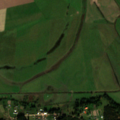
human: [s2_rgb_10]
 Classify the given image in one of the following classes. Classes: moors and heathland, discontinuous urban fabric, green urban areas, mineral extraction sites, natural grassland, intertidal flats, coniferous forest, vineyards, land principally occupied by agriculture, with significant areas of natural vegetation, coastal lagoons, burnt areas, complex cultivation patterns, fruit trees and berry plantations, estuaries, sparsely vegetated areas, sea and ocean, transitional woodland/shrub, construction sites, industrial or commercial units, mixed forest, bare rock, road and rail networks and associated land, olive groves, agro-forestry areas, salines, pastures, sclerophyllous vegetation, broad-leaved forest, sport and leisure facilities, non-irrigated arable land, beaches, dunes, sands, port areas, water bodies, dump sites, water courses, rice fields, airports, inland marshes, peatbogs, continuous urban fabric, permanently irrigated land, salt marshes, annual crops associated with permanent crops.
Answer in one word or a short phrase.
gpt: discontinuous urban fabric, non-irrigated arable land, pastures, coniferous forest